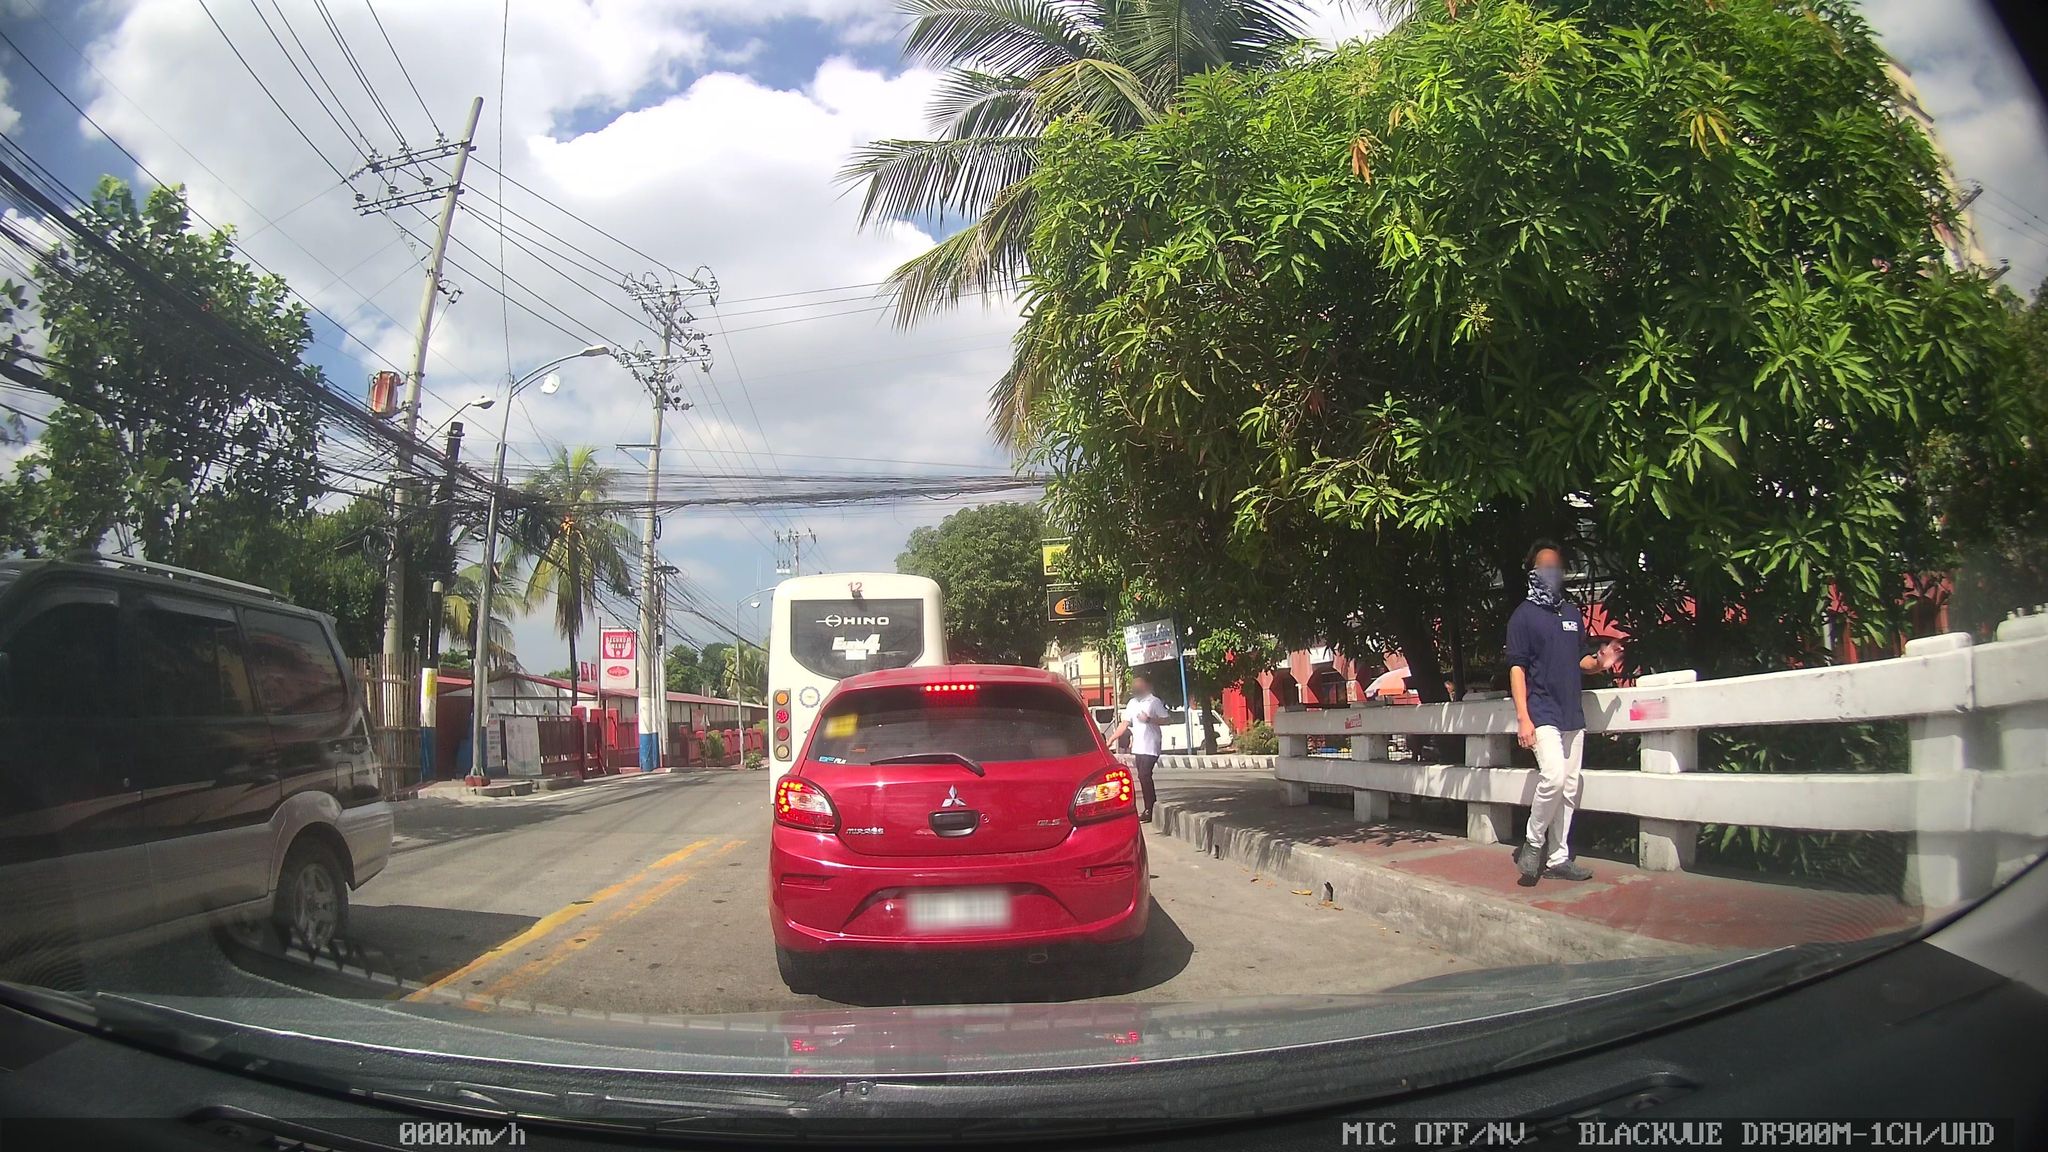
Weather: clear
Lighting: day
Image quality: good
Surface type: driving surface
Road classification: secondary
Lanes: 2
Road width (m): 8
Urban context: urban centre
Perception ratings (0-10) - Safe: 2.89, Lively: 7.7, Beautiful: 1.86, Boring: 1.73, Depressing: 5.37, Wealthy: 1.75